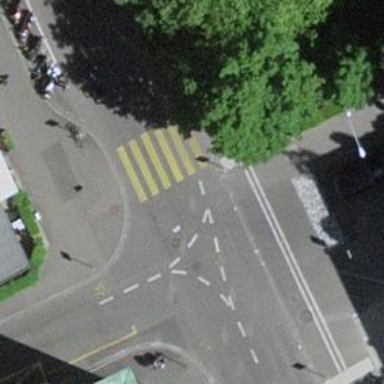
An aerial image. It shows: Unmarked road crossing.